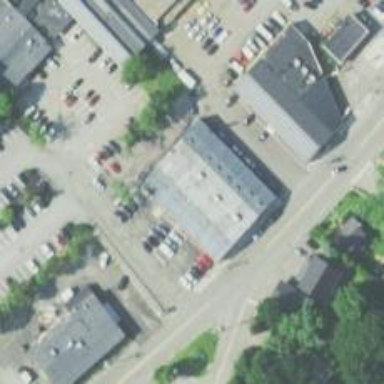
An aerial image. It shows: Commercial building.